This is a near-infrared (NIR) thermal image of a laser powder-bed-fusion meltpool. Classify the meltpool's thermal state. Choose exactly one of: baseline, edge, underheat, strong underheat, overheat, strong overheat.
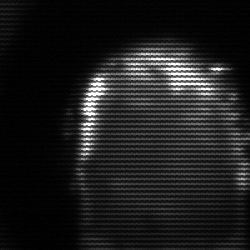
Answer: baseline